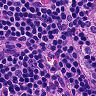
Metastatic tissue present: no